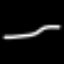
Label: line